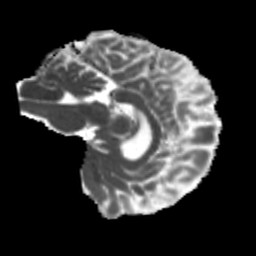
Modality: MD
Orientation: sagittal
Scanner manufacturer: siemens
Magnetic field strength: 3 T
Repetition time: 4 s
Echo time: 0.0594 s